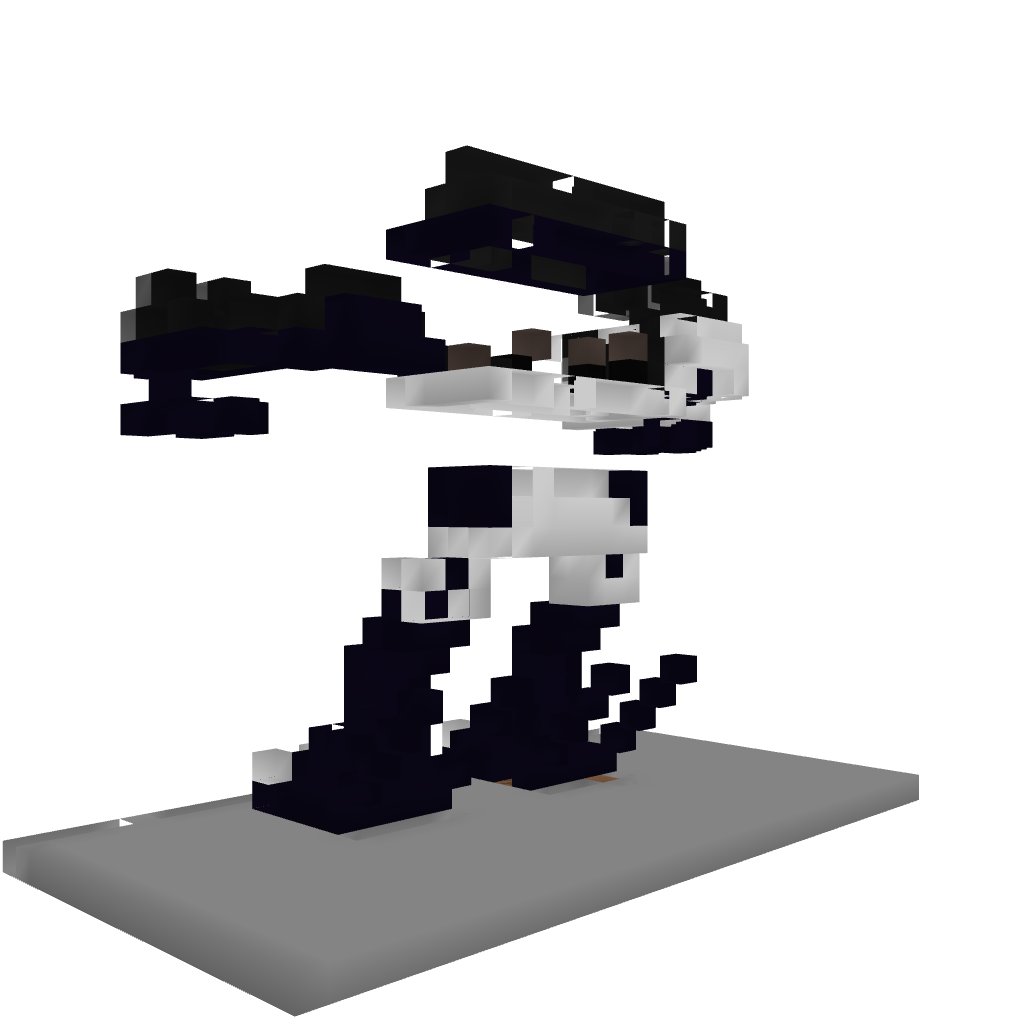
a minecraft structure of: frog mech